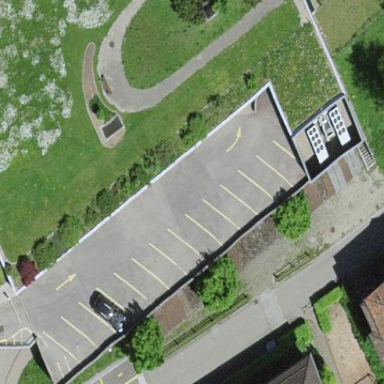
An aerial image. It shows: Multi-storey parking lot with asphalt surface.